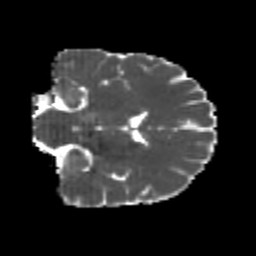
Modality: MD
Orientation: coronal
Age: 20
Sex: male
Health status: healthy
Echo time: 0.074 s